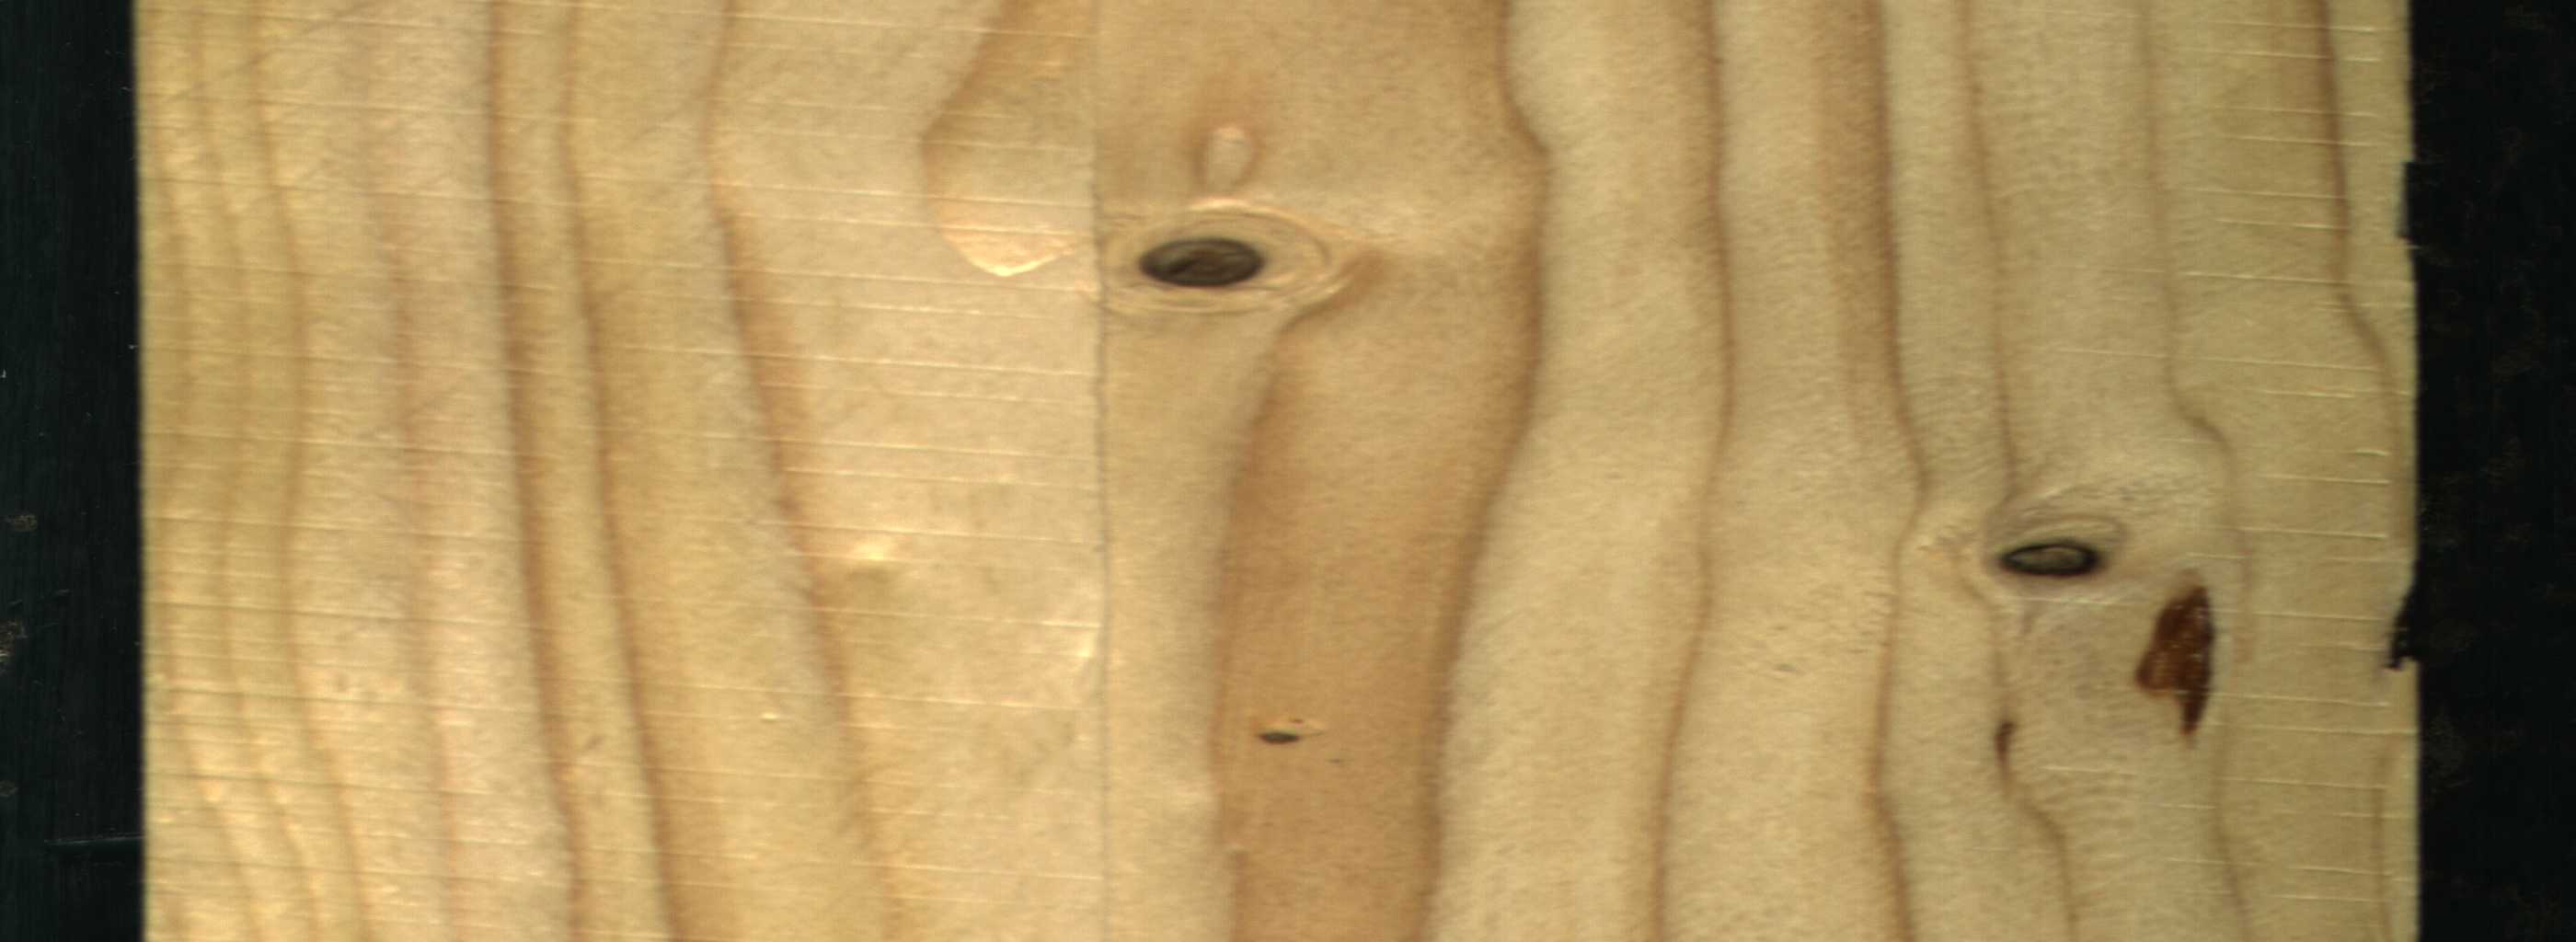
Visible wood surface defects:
resin
Dead_Knot
Dead_Knot
Live_Knot